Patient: sex M, age 55
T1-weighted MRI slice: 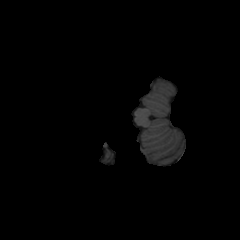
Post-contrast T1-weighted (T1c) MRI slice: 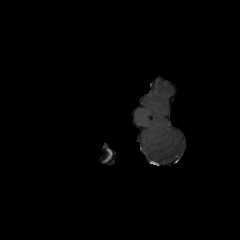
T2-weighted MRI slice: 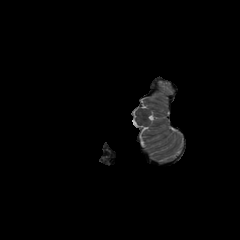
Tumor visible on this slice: no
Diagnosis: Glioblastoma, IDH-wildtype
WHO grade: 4